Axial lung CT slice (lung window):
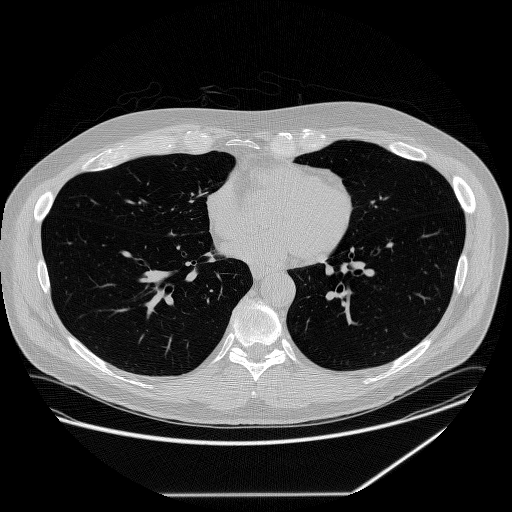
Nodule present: no